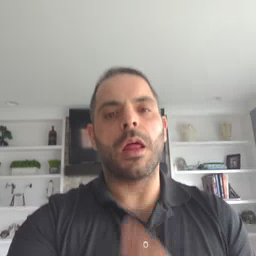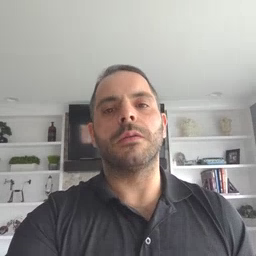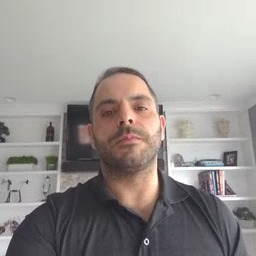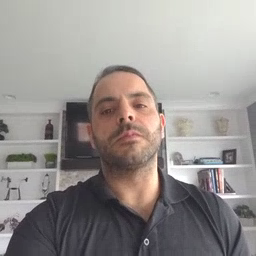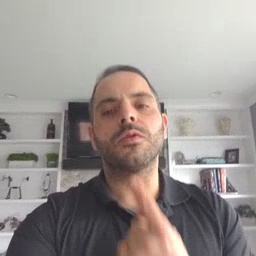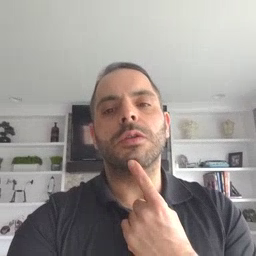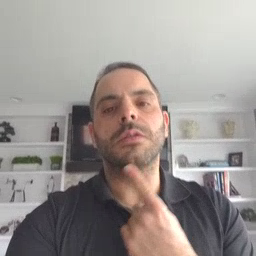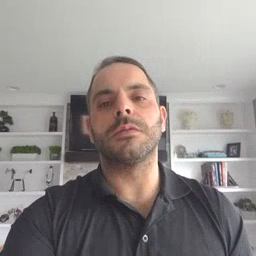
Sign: chin